Question: I have installed WebDeploy on my IIS server to allow publishing of sites via TFS. On configuring web deploy for a particular site, which user account should I use?
Within the <URL> seems to show a generic user. By default, Web Deploy selects the server administrator, which surely can't be good:

Should we create a new account and specify username and password within TFS?
Some blogs suggest doing this and setting the password to . If so, which permissions need setting on which directories for our new user?
I see there is also a user which has been created during install. Is this relevant?
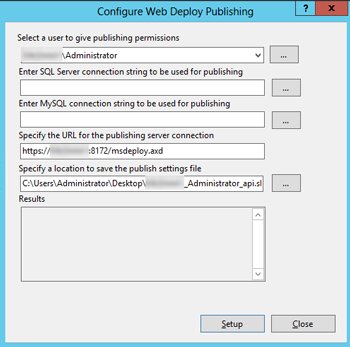
Answer: The general approach is to create a service account that has access to the resources needed to deploy the files to the target machine, including but not limited to
1. access by including deploy account in file / directory permission lists
2. Local administrator to modify / add virtual directories or other IIS settings
Note that the password should be set to never expire.
<URL>
I would normally use an account that is local admin on the target system where the web site is being deployed.
WDeployAdmin would appear to be used for non-admin users to install. I would create a separate service account for deployment process.